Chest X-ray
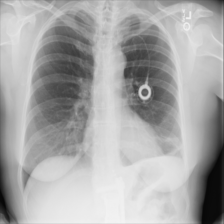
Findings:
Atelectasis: negative
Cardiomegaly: negative
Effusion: positive
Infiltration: negative
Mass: negative
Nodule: negative
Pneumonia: negative
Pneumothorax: negative
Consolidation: negative
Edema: negative
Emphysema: negative
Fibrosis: negative
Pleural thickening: negative
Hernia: negative